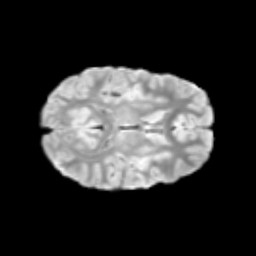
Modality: T2w
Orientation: axial
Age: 10
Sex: female
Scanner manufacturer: siemens
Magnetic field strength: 3 T
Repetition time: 3.8 s
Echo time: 0.07 s